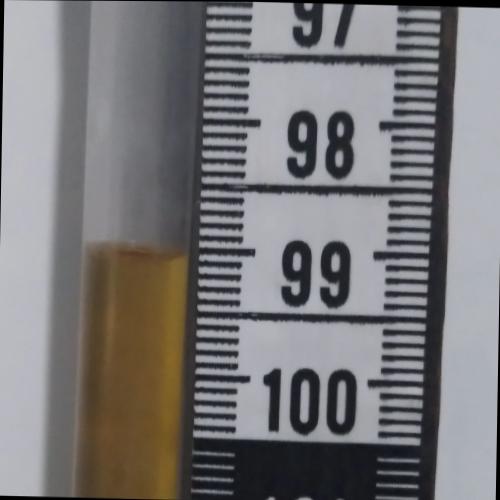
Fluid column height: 99.1 cm